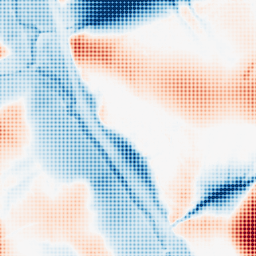
Category: morphological
Decomposition family: morphological
Decomposition parameters: operation: average
size: 50
Upsampling method: sinc_blackman
Upsampling parameters: scale: 4
kernel_size: 4
Upsampling scale: 4